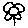
Label: flower